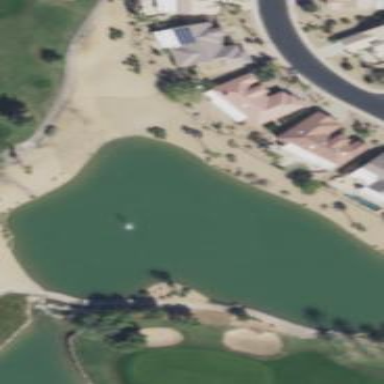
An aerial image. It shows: Water hazard on golf course. The hazard is natural water feature.